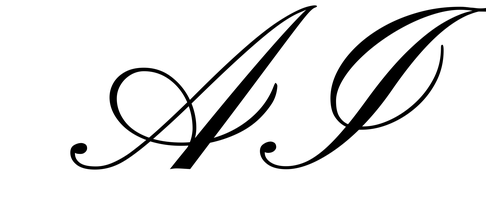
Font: PinyonScript-Regular